Field crop: maize
Growth stage: 2
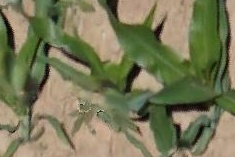
Species: maize